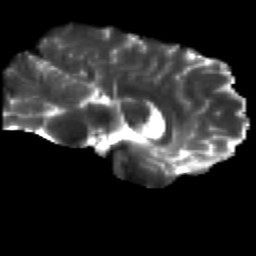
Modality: T2w
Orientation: sagittal
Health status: healthy
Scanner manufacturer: siemens
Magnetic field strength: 3 T
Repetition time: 12 s
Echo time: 0.092 s